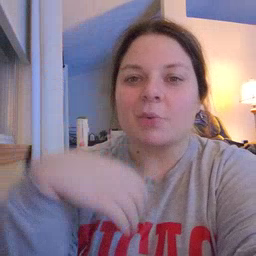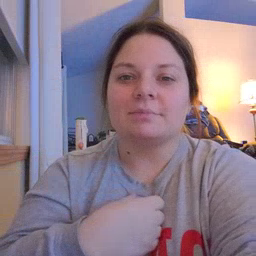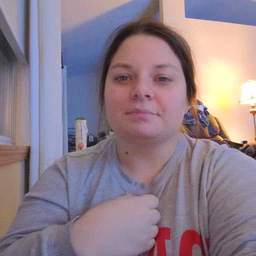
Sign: shower